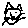
Label: cat